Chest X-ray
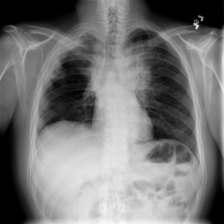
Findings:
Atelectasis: negative
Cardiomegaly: negative
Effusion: negative
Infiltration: negative
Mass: negative
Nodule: negative
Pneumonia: negative
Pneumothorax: negative
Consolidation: negative
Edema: negative
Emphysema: negative
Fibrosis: negative
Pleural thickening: positive
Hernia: negative